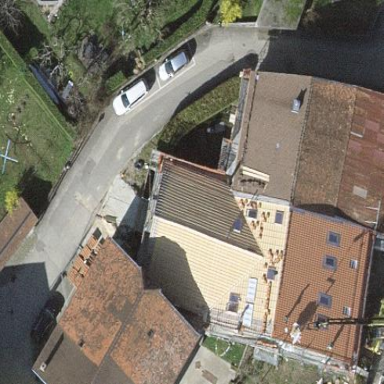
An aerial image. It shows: Simple house.